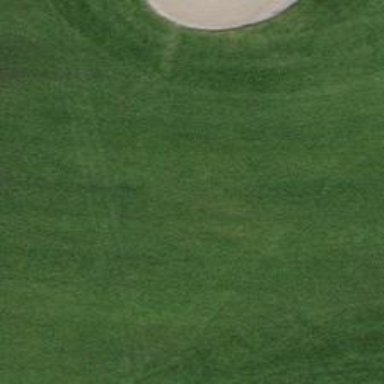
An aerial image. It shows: View of golf hole.